Question: This is my first question in Stack Overflow!
So, I'm trying to align (horizontal) all labels of my form, but, without success. My HTML is:
'''
<form class="form-inline" id="form-filtro" role="form">
<div class="form-group">
<label class="control-label" for="filtrar-por">Filtrar por</label>
<select class="form-control" id="filtrar-por">
<option value="id">ID</option>
<option value="id">Nome</option>
<option value="id">Nome comercial</option>
<option value="id">CPF/CNPJ</option>
</select>
</div>
<div class="form-group">
<label class="control-label" for="filtro">Filtro</label>
<input type="text" class="form-control" id="filtro">
</div>
</form>
'''
But, the result is:

What am I doing wrong?
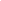
Answer: I went to the bootstrap site and pasted your form code directly over the top of the example form-inline demo and things worked fine.
I did however encounter an issue if I manually styled the form to restrict it's maximum width. It looks like your form may not have enough room to display and so the label is wrapping.
Check the styles on the form in your stylesheet, or on the containing element to see if something is restricting the size.
It would also help if you posted a minimalist reproduction of your issue. ;-)